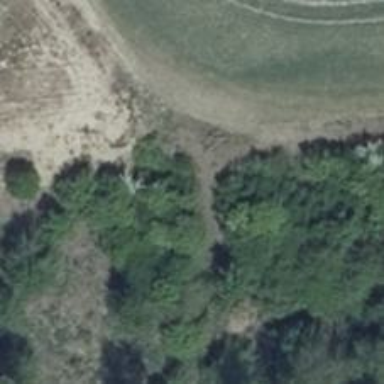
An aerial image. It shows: Hunting stand.